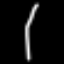
Label: line